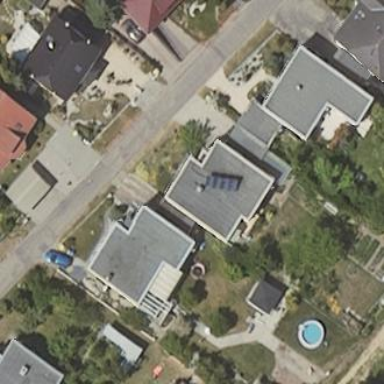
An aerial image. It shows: Simple house.